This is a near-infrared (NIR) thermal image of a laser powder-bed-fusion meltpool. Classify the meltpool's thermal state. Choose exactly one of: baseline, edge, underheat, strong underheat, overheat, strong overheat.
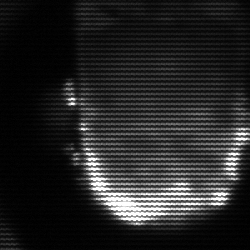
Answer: baseline